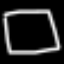
Label: square